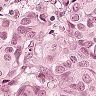
Metastatic tissue present: yes